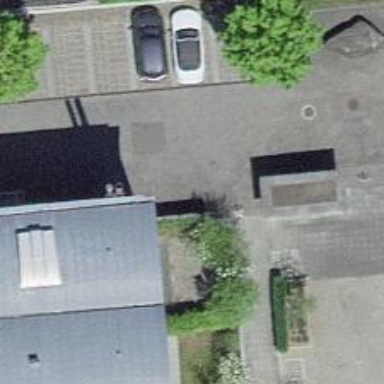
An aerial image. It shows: Service building.